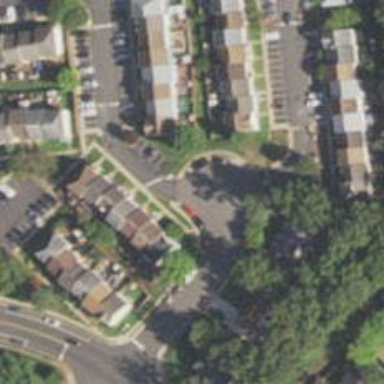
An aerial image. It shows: Residential road with asphalt surface and sidewalk on the left.